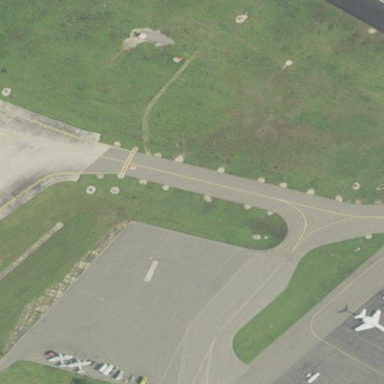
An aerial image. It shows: Asphalt apron at the airport.